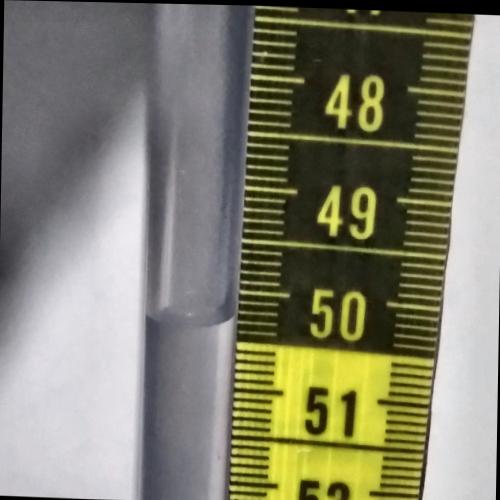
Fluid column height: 50.3 cm